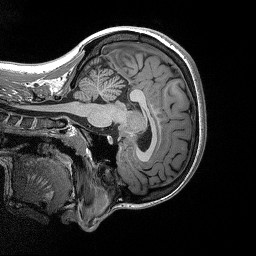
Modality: T1w
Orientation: sagittal
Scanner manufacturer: siemens
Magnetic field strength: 3 T
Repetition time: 2.3 s
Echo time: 0.00298 s